Question: i have move my onCreate() to asynctask, all works well now except the notification bar, i have no idea where should i place it. below is the functioning code:
'''
@Override
protected void onCreate(Bundle savedInstanceState)
{
super.onCreate(savedInstanceState);
setContentView(R.layout.app_details);
tvDescription = (TextView)findViewById(R.id.tvDescription);
tvTitle = (TextView)findViewById(R.id.tvTitle);
tvDeveloper = (TextView)findViewById(R.id.tvDeveloper);
rbRating = (RatingBar)findViewById(R.id.rbRating);
ivLogo = (ImageView)findViewById(R.id.ivLogo);
ivPhoto1 = (ImageView)findViewById(R.id.ivPhoto1);
ivPhoto2 = (ImageView)findViewById(R.id.ivPhoto2);
ivPhoto3 = (ImageView)findViewById(R.id.ivPhoto3);
new loadPage().execute(null, null, null);
}
public void onClickDownload(View view){
String url = "http://www.mydomain.com/apk/" + apkURL;
url = url.replaceAll(" ","%20");
String sourceUrl = url;
new DownloadFileAsync().execute(sourceUrl);
}
private Bitmap LoadImage(String URL, BitmapFactory.Options options){
Bitmap bitmap = null;
InputStream in = null;
try {
in = OpenHttpConnection(URL);
bitmap = BitmapFactory.decodeStream(in, null, options);
in.close();
} catch (IOException e1) {
}
return bitmap;
}
private InputStream OpenHttpConnection(String strURL) throws IOException{
InputStream inputStream = null;
URL url = new URL(strURL);
URLConnection conn = url.openConnection();
try{
HttpURLConnection httpConn = (HttpURLConnection)conn;
httpConn.setRequestMethod("GET");
httpConn.connect();
if (httpConn.getResponseCode() == HttpURLConnection.HTTP_OK) {
inputStream = httpConn.getInputStream();
}
}
catch (Exception ex){
}
return inputStream;
}
/////start download
public class DownloadFileAsync extends AsyncTask<String, Integer, Void> {
private boolean run_do_in_background = true;
@Override
protected void onPreExecute(){
super.onPreExecute();
}
@Override
protected Void doInBackground(String... aurl) {
int count;
try {
URL url = new URL(aurl[0]);
URLConnection conexion = url.openConnection();
conexion.connect();
int lengthOfFile = conexion.getContentLength();
Log.d("ANDRO_ASYNC", "Lenght of file: " + lengthOfFile);
File folder = new File(Environment.getExternalStorageDirectory() + "/MaxApps");
boolean success = false;
if (!folder.exists()) {
success = folder.mkdirs();
}
if (!success) {
} else {
}
InputStream input = new BufferedInputStream(url.openStream());
OutputStream output = new FileOutputStream("/sdcard/MaxApps/" + apkURL);
byte data[] = new byte[100*1024];
long total = 0;
//use try catch here to notice a disconnect
while ((count = input.read(data)) != -1) {
total += count;
int progressPercent = (int) ((total*100)/lengthOfFile);
if(progressPercent % 5 == 0){ //publish progress on completion of every 10%
publishProgress(progressPercent);
}
output.write(data, 0, count);
}
output.flush();
output.close();
input.close();
} catch (Exception e) {
notificationManager.cancel(Integer.parseInt(ID.toString()));
Notification MyN = new Notification(); MyN.icon = R.drawable.logo1;
MyN.tickerText = "Download Failed";
MyN.number = 1;
MyN.setLatestEventInfo (getApplicationContext(), apkURL + " Download Failed.", "Please try again", MyPI);
MyN.flags |= Notification.FLAG_AUTO_CANCEL;
MyNM.notify(1, MyN);
run_do_in_background = false;
}
return null;
}
@Override
protected void onProgressUpdate(Integer... progress) {
notification.contentView.setProgressBar(R.id.pbStatus, 100, progress[0], false);
notificationManager.notify(Integer.parseInt(ID.toString()), notification);
}
@Override
protected void onPostExecute(Void unused) {
if(run_do_in_background) {
notificationManager.cancel(Integer.parseInt(ID.toString()));
Notification MyN = new Notification(); MyN.icon = R.drawable.logo1;
MyN.tickerText = "Download Complete";
MyN.number = 1;
MyN.setLatestEventInfo (getApplicationContext(), "Download Complete, Click to install.", apkURL, MyPI);
MyN.flags |= Notification.FLAG_AUTO_CANCEL;
MyNM.notify(Integer.parseInt(ID.toString()) , MyN);
}
}
}
public class loadPage extends AsyncTask<String, Integer, Void> {
private ProgressDialog pdia;
@Override
protected void onPreExecute(){
super.onPreExecute();
pdia = new ProgressDialog(AppDetails.this);
pdia.setMessage("Loading...");
pdia.show();
}
@Override
protected Void doInBackground(String... aurl) {
SoapObject Request = new SoapObject (NAMESPACE, METHOD_NAME);
Request.addProperty("title", getIntent().getExtras().getString("xdaTitle"));
SoapSerializationEnvelope soapEnvelope = new SoapSerializationEnvelope(SoapEnvelope.VER11);
soapEnvelope.dotNet = true;
soapEnvelope.setOutputSoapObject(Request);
AndroidHttpTransport aht = new AndroidHttpTransport(URL);
try
{
aht.call(SOAP_ACTION, soapEnvelope);
SoapObject resultString = (SoapObject) soapEnvelope.getResponse();
for(int i =0; i<resultString.getPropertyCount(); i++)
{
SoapObject array = (SoapObject) resultString .getProperty(i);
title = array.getProperty(1).toString();
description = array.getProperty(2).toString();
developer = array.getProperty(3).toString();
rating = array.getProperty(4).toString();
apkURL = array.getProperty(10).toString();
String logo_URL = array.getProperty(5).toString(); //get logo url
BitmapFactory.Options bmOptions;
bmOptions = new BitmapFactory.Options();
bmOptions.inSampleSize = 1;
bmLogo = LoadImage(logo_URL, bmOptions);
String photo1_URL = array.getProperty(6).toString();
bmPhoto1 = LoadImage(photo1_URL, bmOptions);
String photo2_URL = array.getProperty(7).toString();
bmPhoto2 = LoadImage(photo2_URL, bmOptions);
String photo3_URL = array.getProperty(8).toString();
bmPhoto3 = LoadImage(photo3_URL, bmOptions);
}
}
catch(Exception e)
{
}
return null;
}
@Override
protected void onProgressUpdate(Integer... progress) {
}
@Override
protected void onPostExecute(Void unused) {
tvTitle.setText(title);
tvDeveloper.setText(developer);
ivLogo.setImageBitmap(bmLogo);
ivPhoto1.setImageBitmap(bmPhoto1);
ivPhoto2.setImageBitmap(bmPhoto2);
ivPhoto3.setImageBitmap(bmPhoto3);
pdia.dismiss();
}
}
'''
this is the code i wanted to use, the code will open the downloaded files, before this, it's functioning before everything moved to asynctask.
'''
MyI = new Intent(Intent.ACTION_VIEW);
MyI.setAction(android.content.Intent.ACTION_VIEW);
MyI.setDataAndType(Uri.parse("file:///sdcard/MaxApps/" + apkURL.toString()), "application/vnd.android.package-archive");
MyPI = PendingIntent.getActivity(getApplicationContext(), 0, MyI, 0);
MyNM = (NotificationManager)getSystemService(Context.NOTIFICATION_SERVICE);
Intent intent = new Intent(getApplicationContext(), AppDetails.class);
intent.putExtra("xdaTitle", title);
final PendingIntent pendingIntent = PendingIntent.getActivity(getApplicationContext(), 0, intent, 0);
notification = new Notification(R.drawable.logo, "Downloading...", System.currentTimeMillis());
notification.flags = notification.flags | Notification.FLAG_ONGOING_EVENT;
notification.contentView = new RemoteViews(getApplicationContext().getPackageName(), R.layout.downloadapk);
notification.contentIntent = pendingIntent;
notification.contentView.setImageViewResource(R.id.imgIcon, R.drawable.save);
notification.contentView.setTextViewText(R.id.tvText, "Downloading " + apkURL);
notification.contentView.setViewVisibility(R.id.pbStatus, View.VISIBLE);
notification.contentView.setProgressBar(R.id.pbStatus, 100, progress, false);
notificationManager = (NotificationManager) getApplicationContext().getSystemService(getApplicationContext().NOTIFICATION_SERVICE);
'''
ERROR:

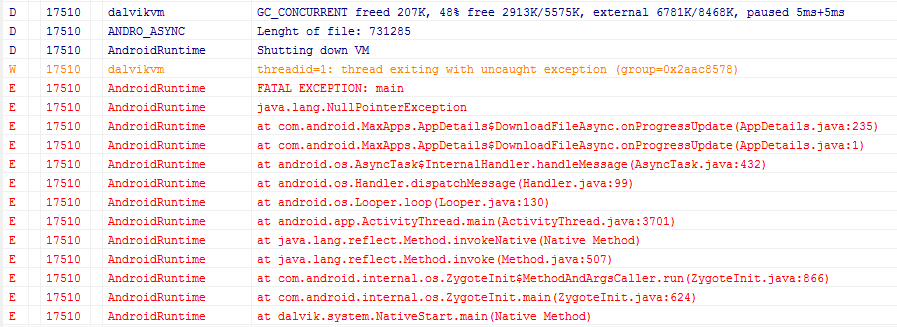
Answer: i found out the solution, this is because i forgot to get the value of the ID. so when the apps wanted to create the notification, they cant create it because there is no ID.
just add this line under doInBackground
'''
title = array.getProperty(1).toString();
'''